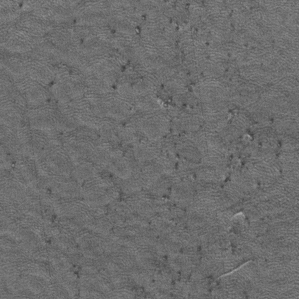
Label: frost